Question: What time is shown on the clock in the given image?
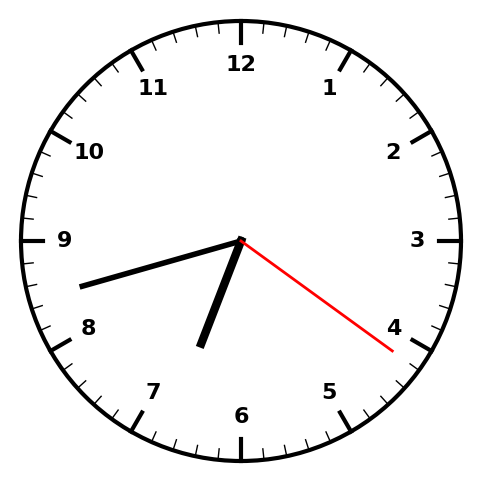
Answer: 06:42:21